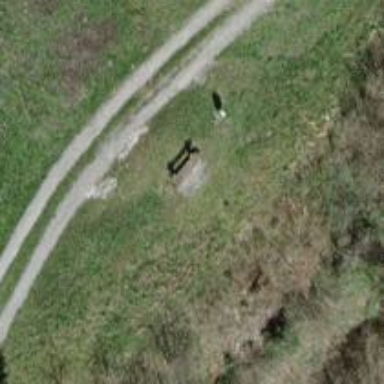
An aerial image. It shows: Bench for seating.